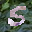
Label: 5